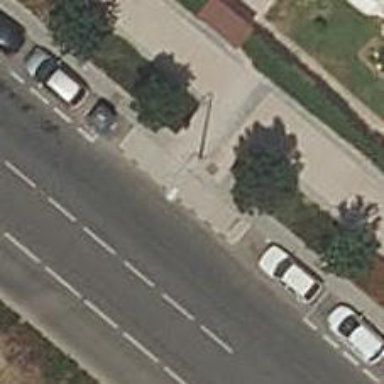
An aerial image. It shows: Bus stop with platform for public transport.